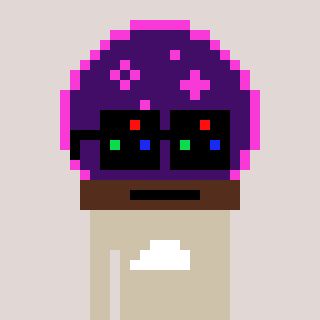
a pixel art character with square black sunglasses, a crystalball-shaped head and a bege-colored body on a warm background